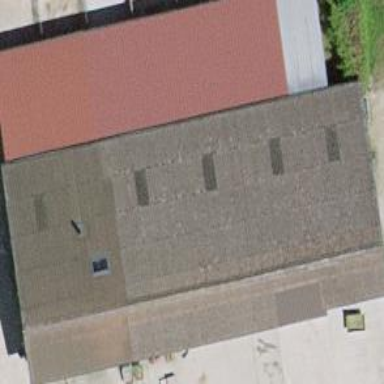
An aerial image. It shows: Shed.